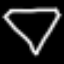
Label: diamond